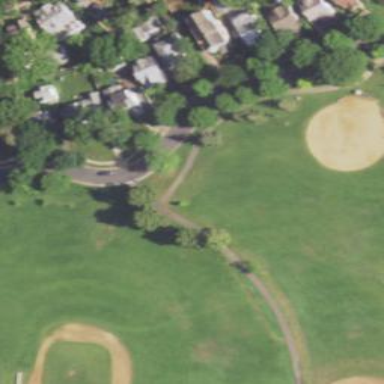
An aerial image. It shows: Dirt baseball pitch for leisure and sport.